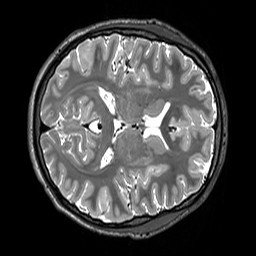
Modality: T2w
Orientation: axial
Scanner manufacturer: siemens
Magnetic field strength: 3 T
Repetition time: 3.2 s
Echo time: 0.406 s